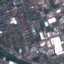
Label: Industrial